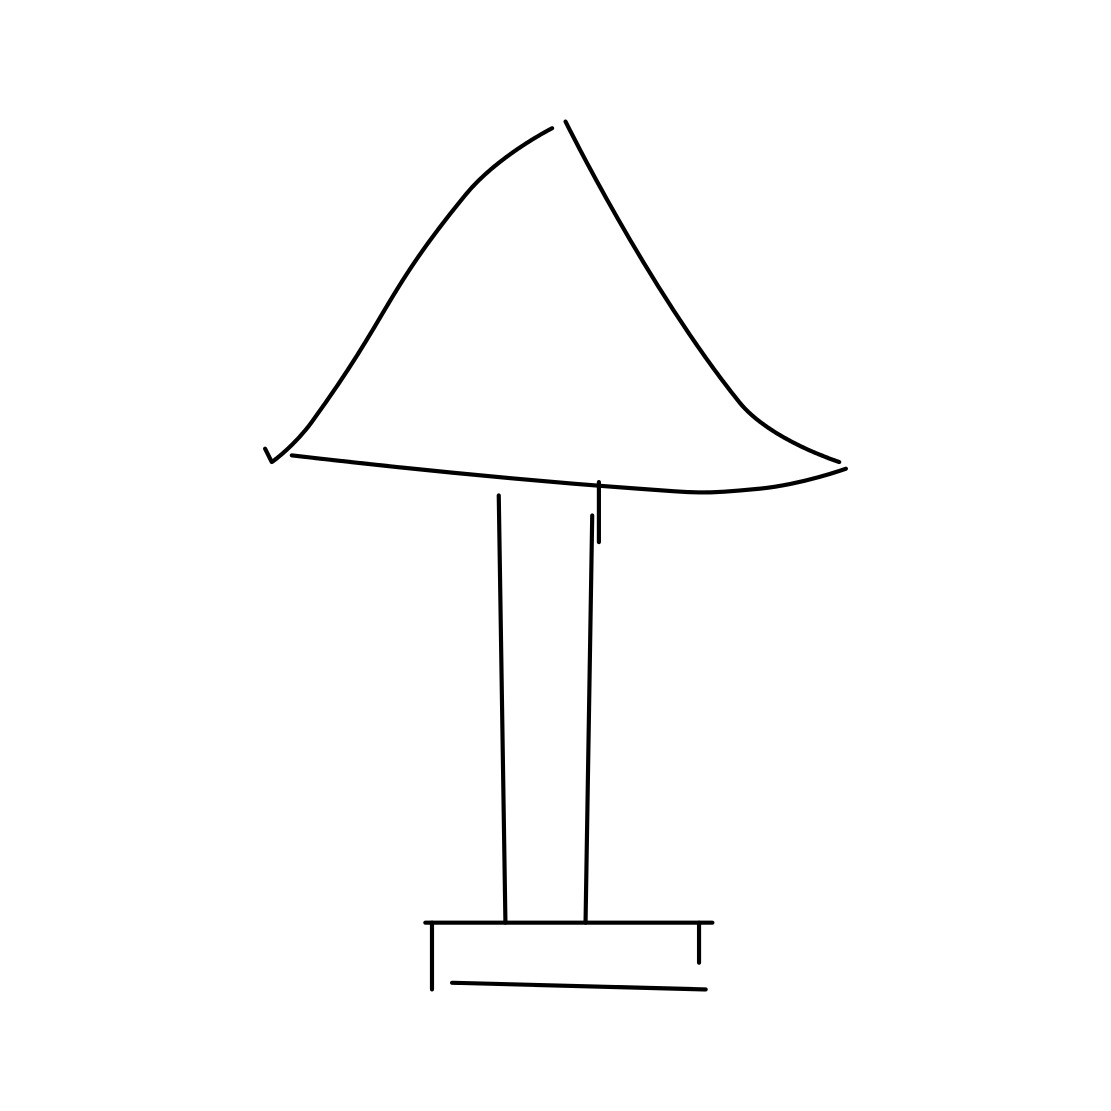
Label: tablelamp